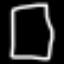
Label: square